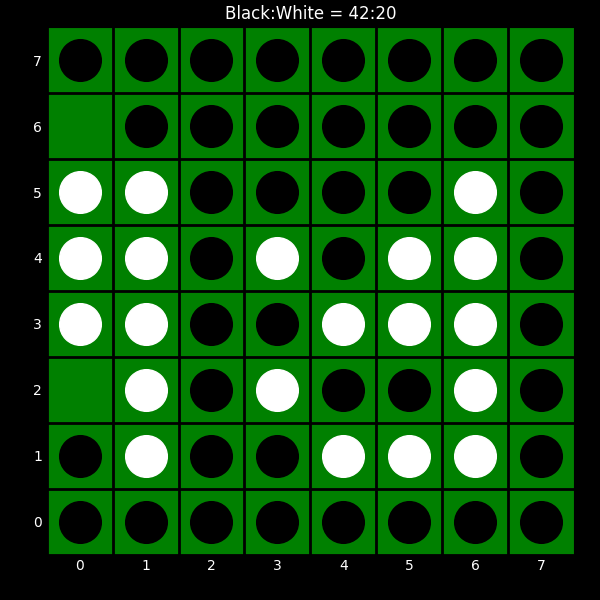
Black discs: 42
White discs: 20